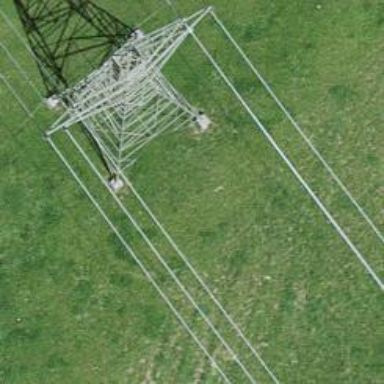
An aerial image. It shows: Power tower.